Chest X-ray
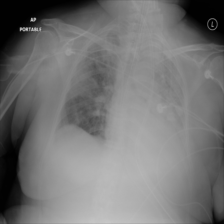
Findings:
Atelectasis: negative
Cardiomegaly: negative
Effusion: negative
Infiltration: positive
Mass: negative
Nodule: negative
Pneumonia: negative
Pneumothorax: negative
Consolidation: negative
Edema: negative
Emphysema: negative
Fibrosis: negative
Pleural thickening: negative
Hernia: negative